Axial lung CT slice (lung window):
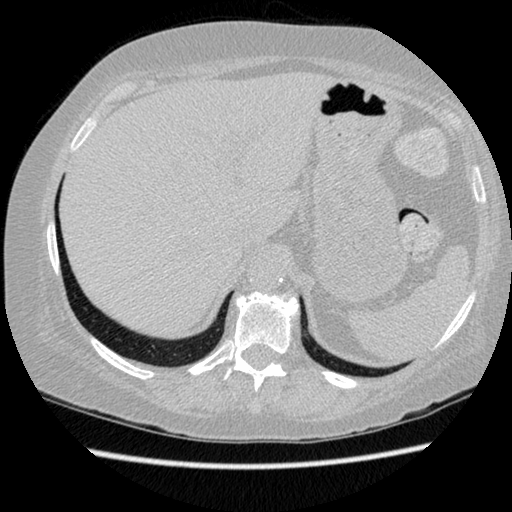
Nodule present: no